Field crop: maize
Growth stage: 2
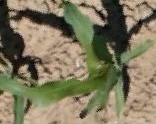
Species: maize